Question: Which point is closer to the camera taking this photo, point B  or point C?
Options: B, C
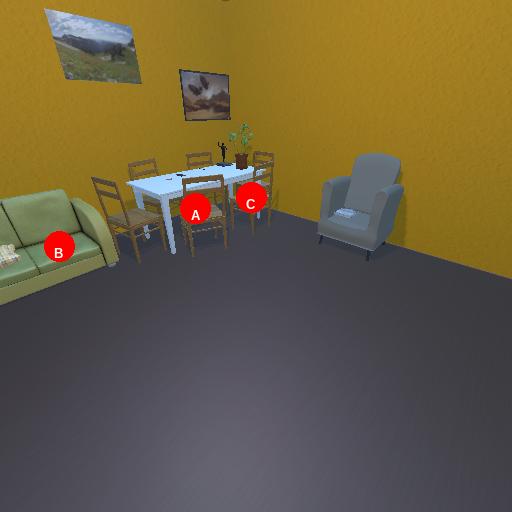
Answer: B